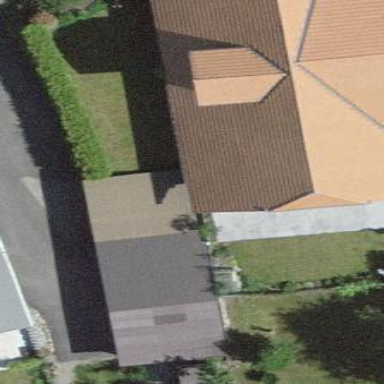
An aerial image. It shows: View of roof of building.